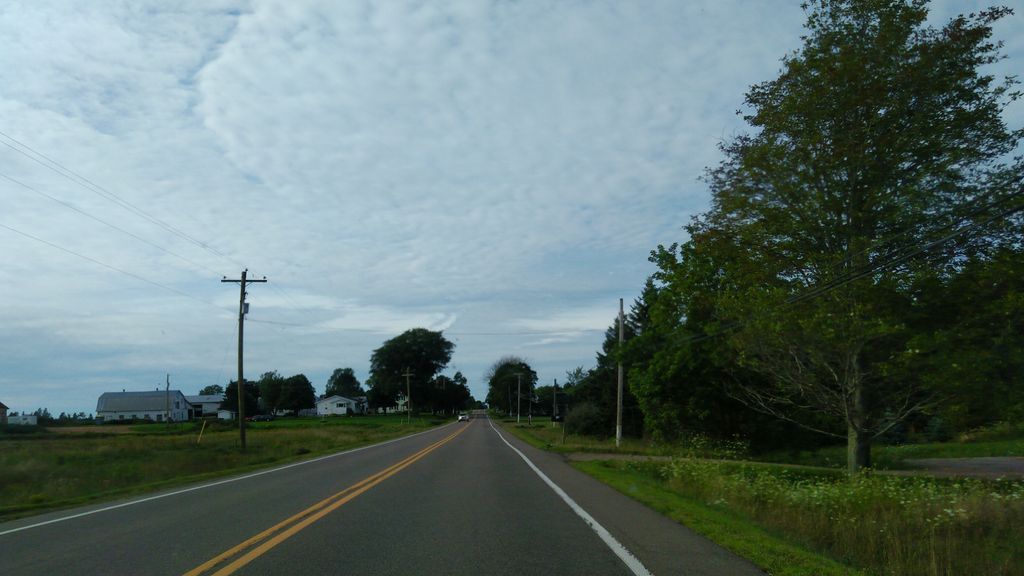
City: charlottetown